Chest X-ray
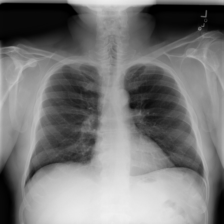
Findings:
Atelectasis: negative
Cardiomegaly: negative
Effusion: negative
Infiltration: negative
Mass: negative
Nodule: negative
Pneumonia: negative
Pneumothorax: negative
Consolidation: negative
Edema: negative
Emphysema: negative
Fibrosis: negative
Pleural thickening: negative
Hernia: negative